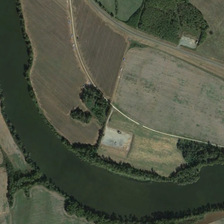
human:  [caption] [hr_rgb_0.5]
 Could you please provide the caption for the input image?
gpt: there is farmland with stripes on the both banks of the river at the turning area .

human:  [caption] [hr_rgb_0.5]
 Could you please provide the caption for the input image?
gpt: this curved green river with rows of trees on its bank passes by this farm land .

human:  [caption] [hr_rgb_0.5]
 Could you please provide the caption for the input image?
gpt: there are many pieces of farmland at the river with a line of trees in both banks .

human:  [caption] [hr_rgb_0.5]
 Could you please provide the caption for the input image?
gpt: there are many pieces of farmland at the river with a line of trees in both banks .

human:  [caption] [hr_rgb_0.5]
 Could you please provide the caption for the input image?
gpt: some green trees and several pieces of green farmlands are in two sides of a curved green river .